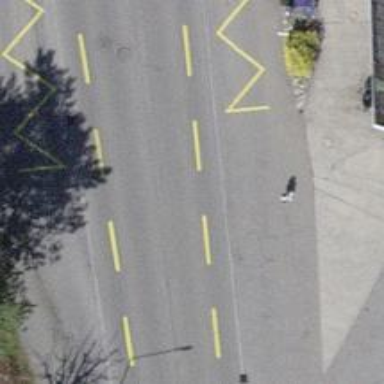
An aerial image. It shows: Bus stop with designated public transport stop position.